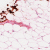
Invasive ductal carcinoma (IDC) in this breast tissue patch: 0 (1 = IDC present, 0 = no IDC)